Question: What is the value of the measurement in the image?
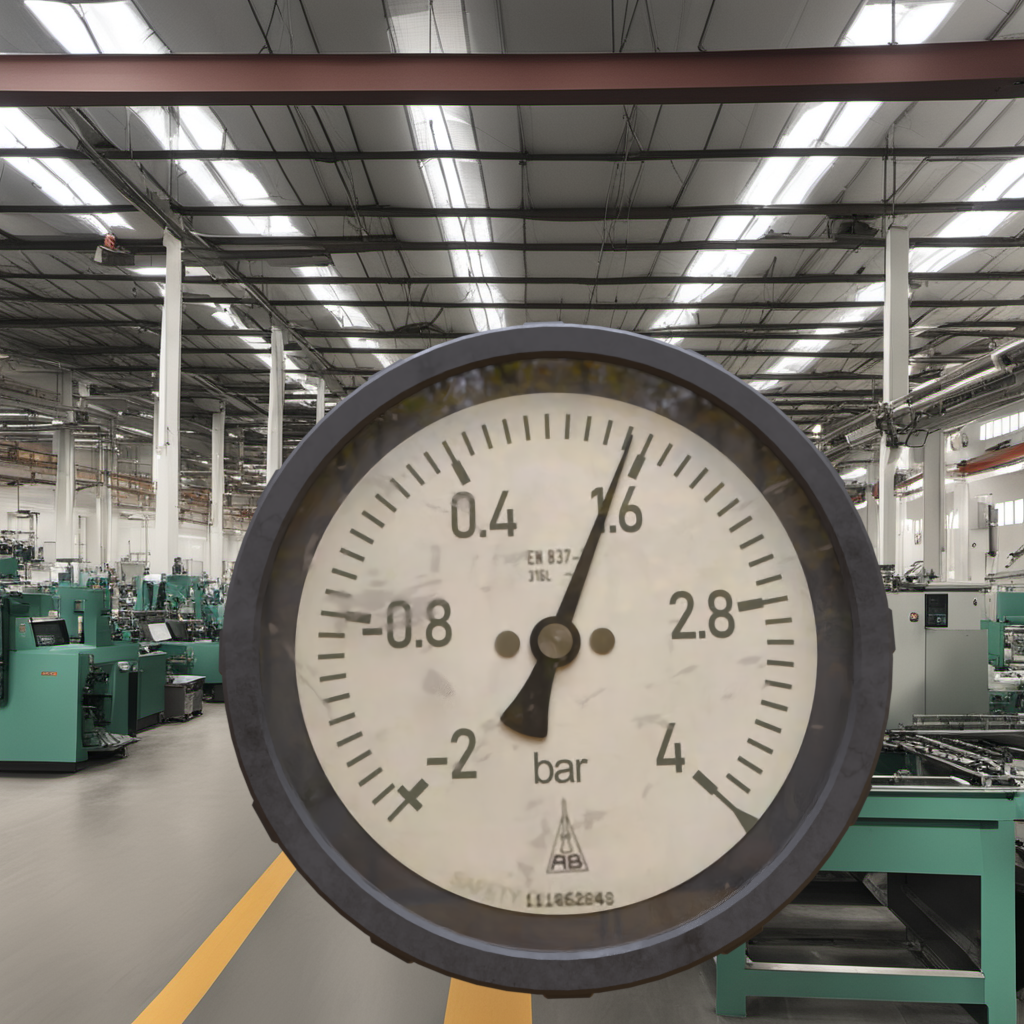
Answer: The result is 1.51
Question: What is the range of the measurement shown in the image?
Answer: The range is from -2 to 4
Question: What is the minimum and maximum value range of the measurement in the image?
Answer: The minimum value is -2 and the maximum value is 4